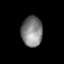
Tissue: lung
Cell type: Epithelial cells
Senescence score: 0.1652
Nuclear area (px): 624
Mean DAPI intensity: 129.99